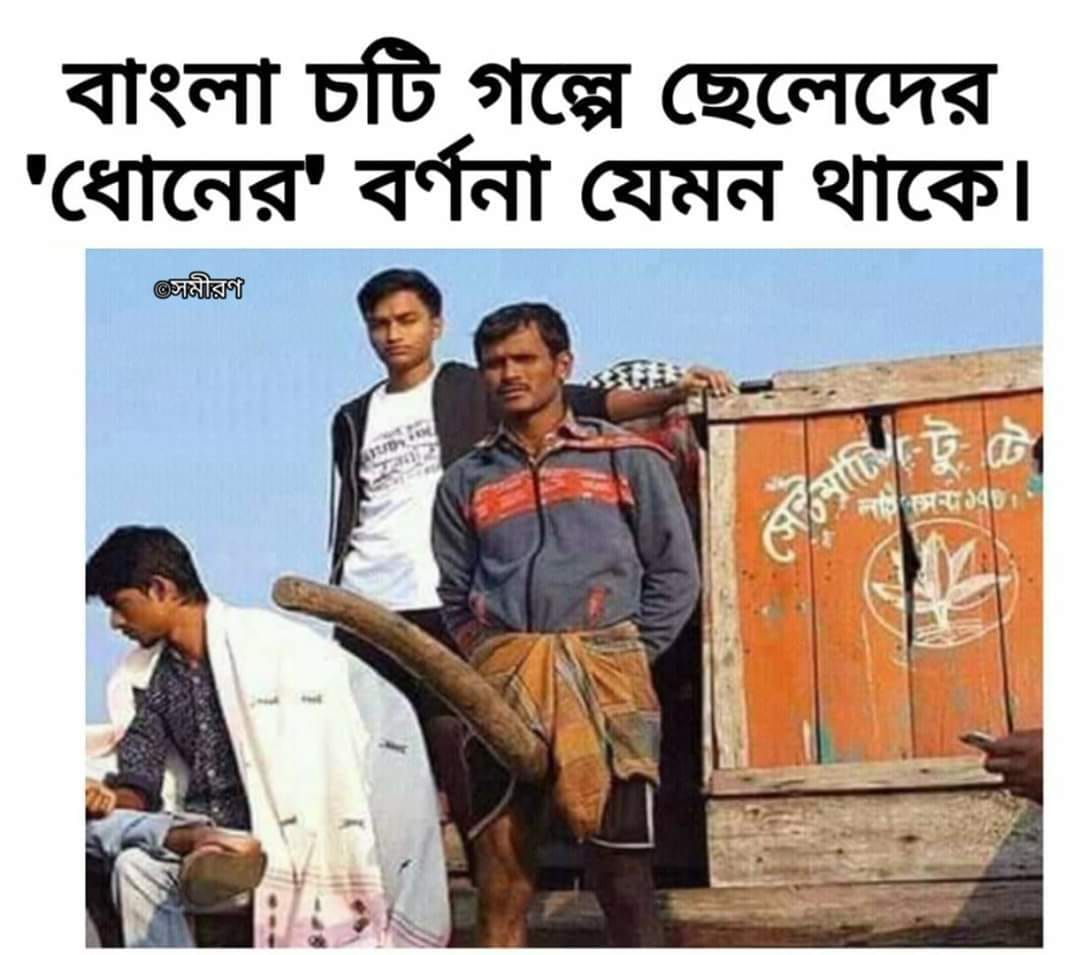
Caption: বাংলা চটি গল্পে ছেলেদের ' ধোনের ' বর্নণা যেমন থাকে ।
Label: non-hate